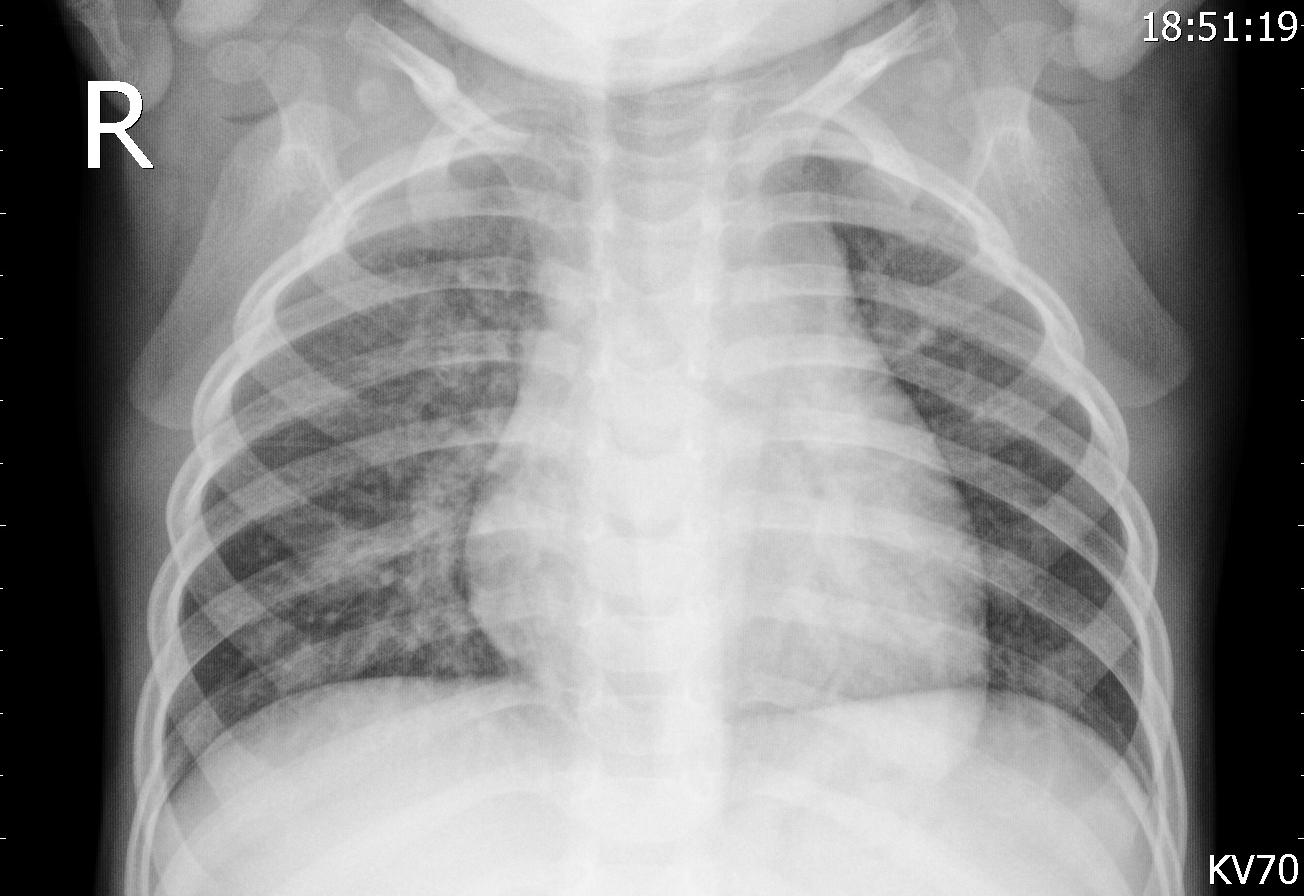
Diagnosis: PNEUMONIA